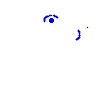
Particle: electron